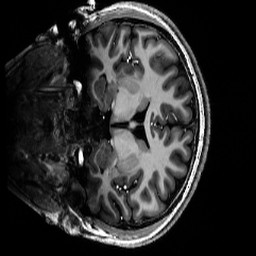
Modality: T1w
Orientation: coronal
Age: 20
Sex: female
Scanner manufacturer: siemens
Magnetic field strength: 6.98 T
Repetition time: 6 s
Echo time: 0.00299 s